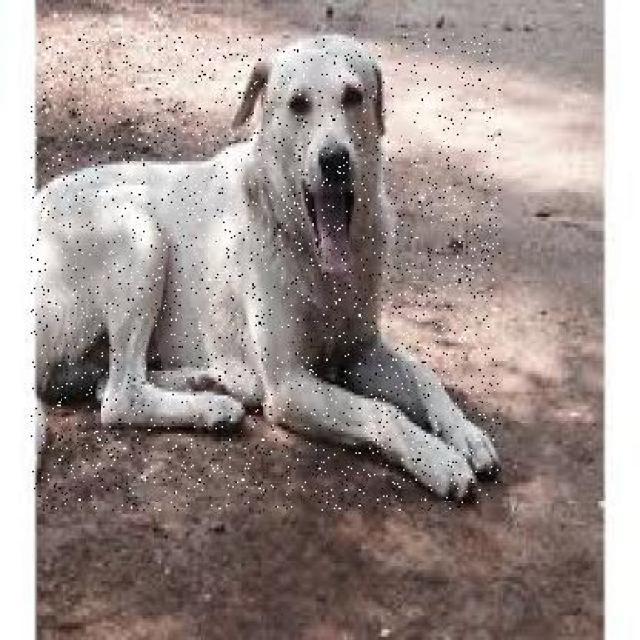
Healthy canine skin — no visible lesions, inflammation, or abnormalities. The skin and coat appear normal.